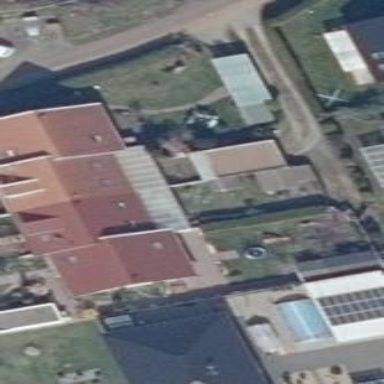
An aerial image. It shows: Terrace building.